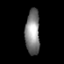
Tissue: prostate
Cell type: Fibroblasts
Senescence score: 0.6937
Nuclear area (px): 635
Mean DAPI intensity: 132.6